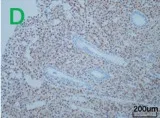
(D) Immunohistochemistry showed partially positive reactivity for Mum-1.
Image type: pathology (immunostaining)